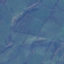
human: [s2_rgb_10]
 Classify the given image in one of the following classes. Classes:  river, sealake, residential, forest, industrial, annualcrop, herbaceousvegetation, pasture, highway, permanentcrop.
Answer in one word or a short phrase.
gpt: Pasture